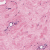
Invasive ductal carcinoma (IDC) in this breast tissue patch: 0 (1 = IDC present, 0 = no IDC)